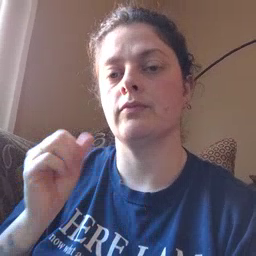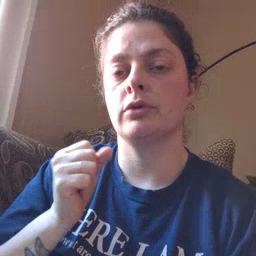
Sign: refrigerator